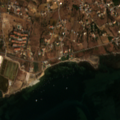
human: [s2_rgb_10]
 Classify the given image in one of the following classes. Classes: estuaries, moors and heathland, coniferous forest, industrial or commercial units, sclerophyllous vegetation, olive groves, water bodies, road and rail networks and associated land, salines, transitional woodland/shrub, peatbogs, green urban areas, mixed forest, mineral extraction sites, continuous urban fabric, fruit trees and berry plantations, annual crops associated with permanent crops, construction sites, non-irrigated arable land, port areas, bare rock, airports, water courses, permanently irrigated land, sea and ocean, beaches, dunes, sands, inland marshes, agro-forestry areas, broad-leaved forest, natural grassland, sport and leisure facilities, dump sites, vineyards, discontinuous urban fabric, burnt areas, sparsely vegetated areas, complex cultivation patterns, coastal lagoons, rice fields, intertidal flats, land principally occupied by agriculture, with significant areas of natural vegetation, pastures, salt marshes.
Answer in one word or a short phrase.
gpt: discontinuous urban fabric, fruit trees and berry plantations, annual crops associated with permanent crops, complex cultivation patterns, salt marshes, salines, intertidal flats, coastal lagoons